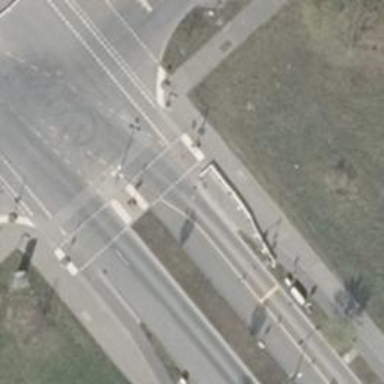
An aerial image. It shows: Footway crossing with central island.